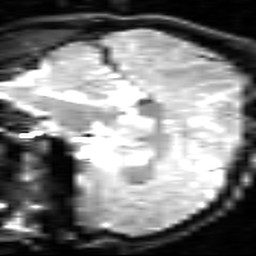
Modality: inplaneT2
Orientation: sagittal
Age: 20
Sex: male